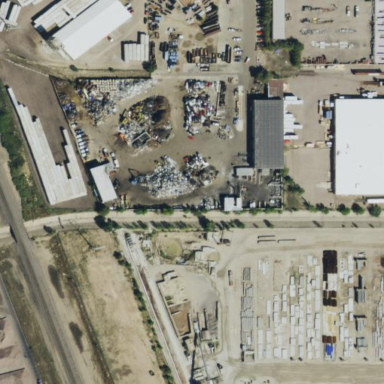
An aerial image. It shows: Industrial area with recycling center.